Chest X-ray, AP view. Patient: 31 years old, sex M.
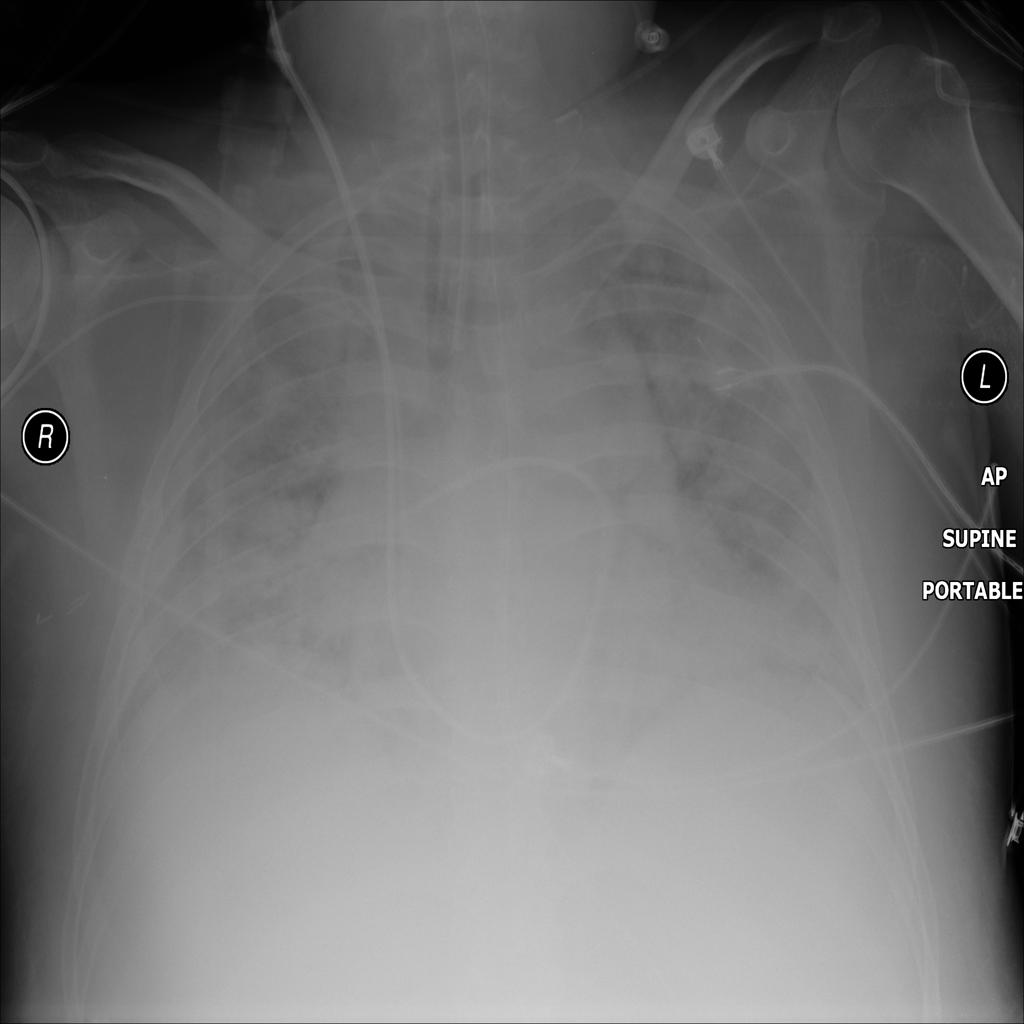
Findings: No Finding